Question: I have gone <URL> and downloaded nopCommerce v2.60. I am on a Windows 8 Pro 64x Machine, I have .NET Framework and SQLEXPRESS 2012 installed.
The nopCommerce solution installs perfectly fine, no problem ! All front-end stuff work fine. But when I try and access:
> localhost:xxxx/admin
I get the following error:

I have already tried re-installing with fresh database and files, but no success. I don't know how to get it to work. Before this use to work no problems at all!
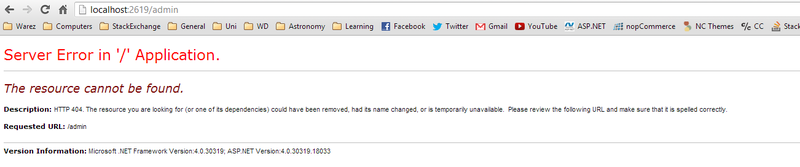
Answer: Ok after an exchange of emails with a friend of mine who is really good at C# and has excellent experience with nopCommerce. He too was able to duplicate the problem on his machine running Win 8 Pro 64x along with VS 2012, like me.
It turned out, for some strange reason, one must build, and re-build the solution a couple of times before running it in VS 2012.
So open up your nopCommerce fresh in VS2012, and before you run it, re-build the solution 2 or 3 times, and then run it.
That was the fix for me. So annoying that I spent so much time stuck with it, but I'm glad it works now.